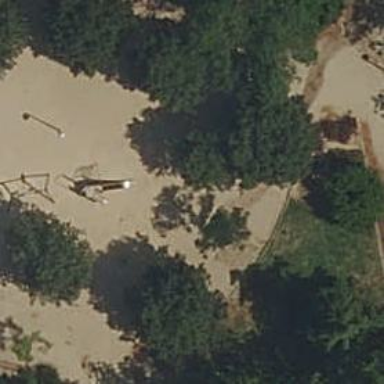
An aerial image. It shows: Playground area for leisure activities on the land.